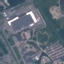
Land use / land cover: Industrial